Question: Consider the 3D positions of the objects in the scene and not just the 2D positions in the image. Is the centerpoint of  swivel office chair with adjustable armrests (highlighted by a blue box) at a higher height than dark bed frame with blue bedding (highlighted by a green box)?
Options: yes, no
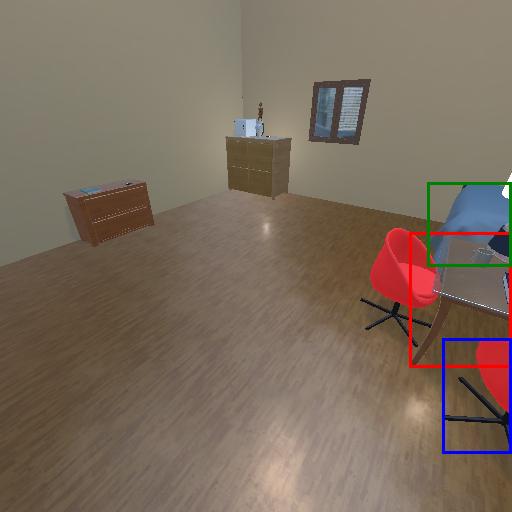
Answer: yes